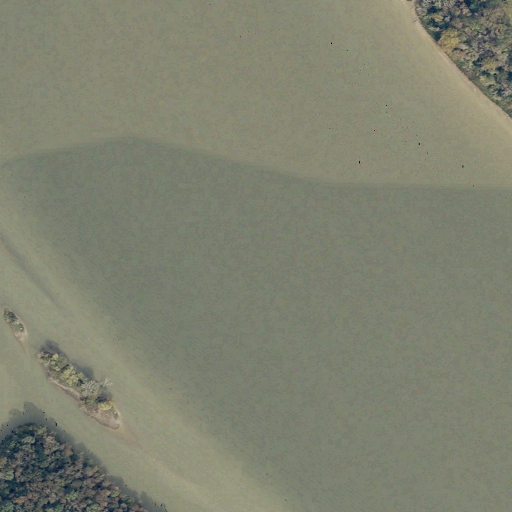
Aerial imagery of bar in Alabama named Box Shoals (historical) containing open water, deciduous forest, evergreen forest, grassland, pasture, and woody wetlands